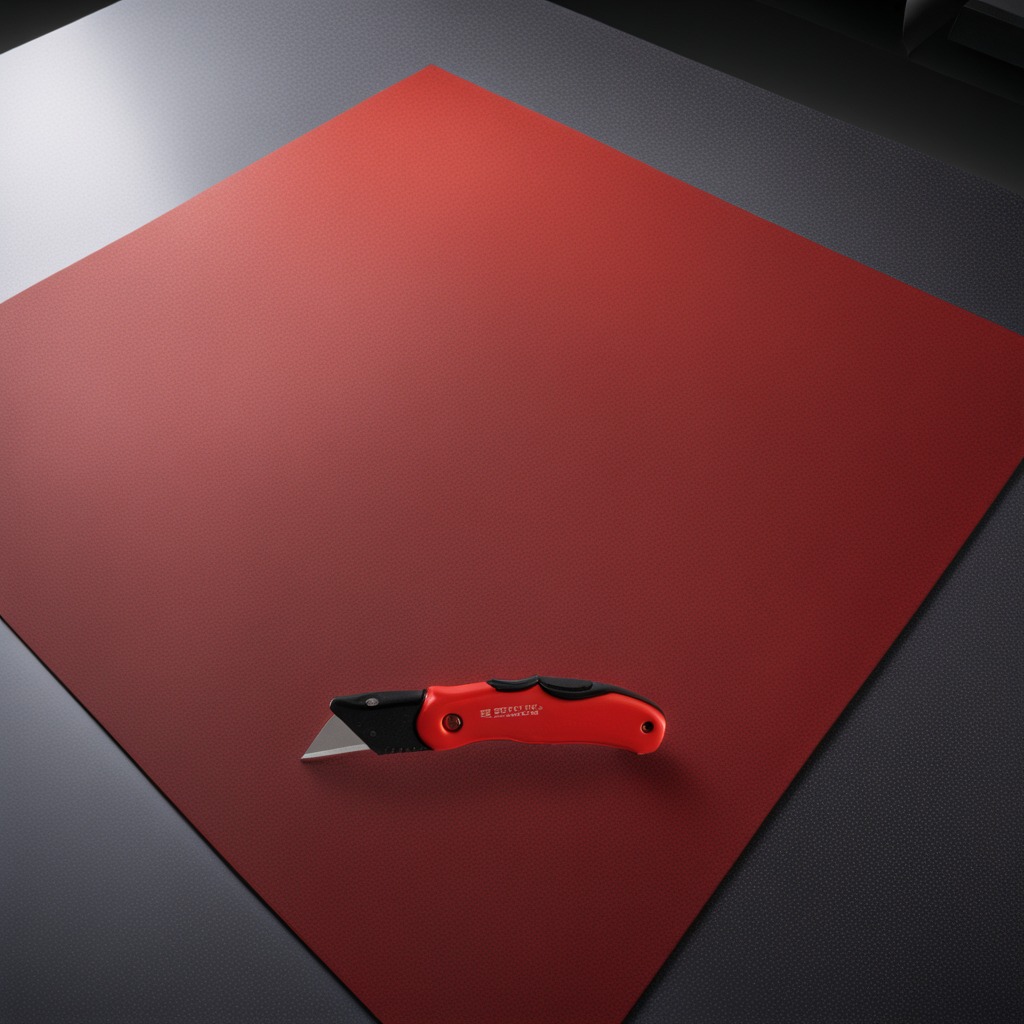
A utility knife lies on a clean granite tabletop covered with a red rubber mat inside a workshop under bright overhead lighting crisp shadows high clarity worn but beneath the mat.